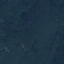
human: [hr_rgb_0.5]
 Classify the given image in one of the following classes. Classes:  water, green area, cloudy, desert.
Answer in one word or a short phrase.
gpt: green area